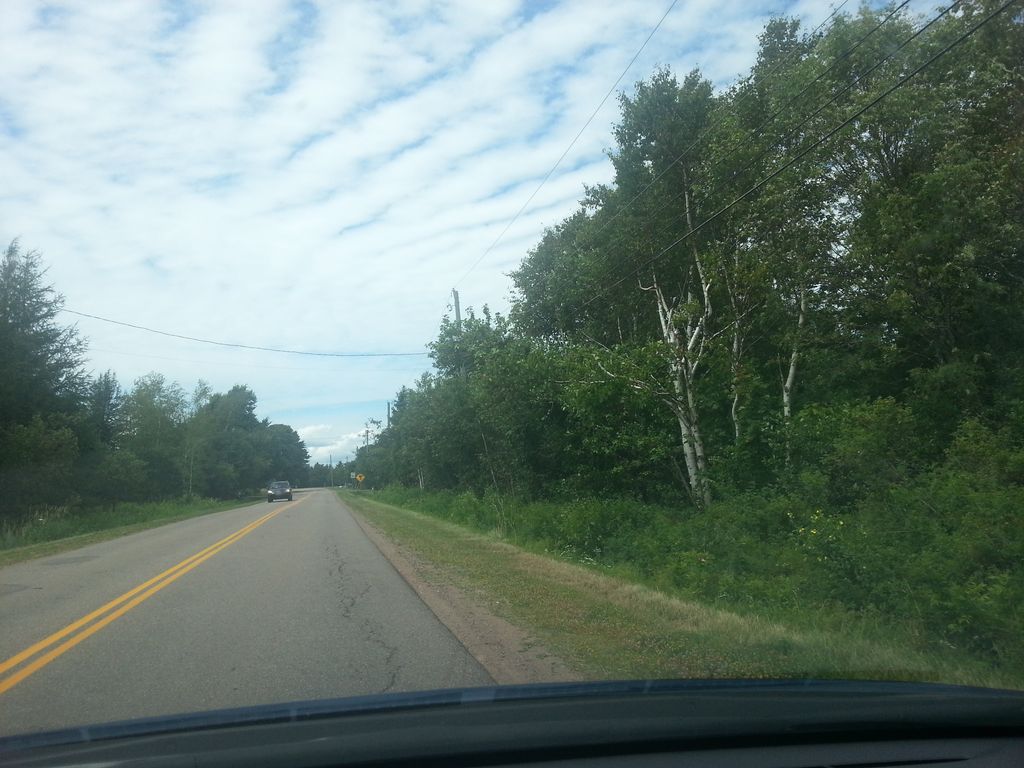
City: charlottetown